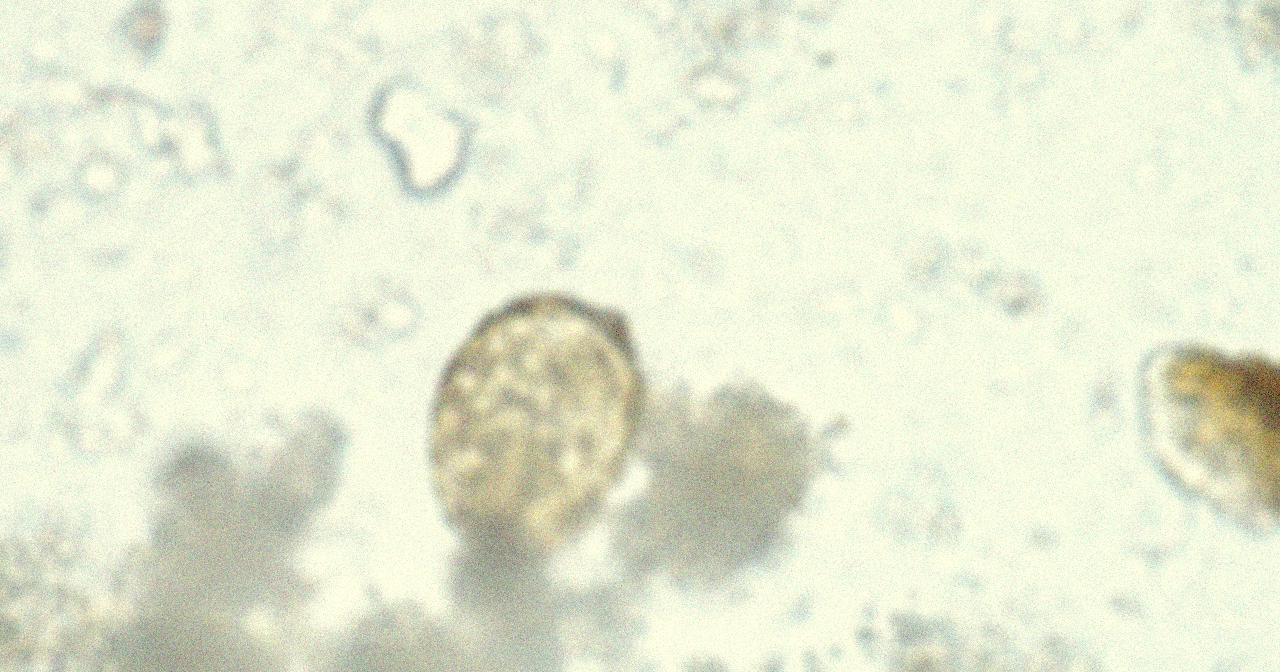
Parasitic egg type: Ascaris lumbricoides